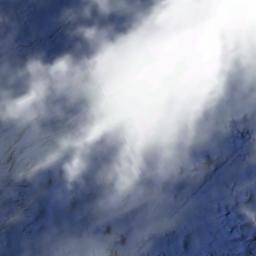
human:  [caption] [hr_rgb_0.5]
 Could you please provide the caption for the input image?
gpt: A thin cloud floats on the sea .

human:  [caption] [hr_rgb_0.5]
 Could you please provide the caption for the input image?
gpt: Large group of white clouds on blue sea .

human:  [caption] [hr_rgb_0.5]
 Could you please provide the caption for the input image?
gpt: The stratus clouds are located above the surface of the sea .

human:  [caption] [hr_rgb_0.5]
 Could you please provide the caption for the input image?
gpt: Thick white clouds over a blue sea .

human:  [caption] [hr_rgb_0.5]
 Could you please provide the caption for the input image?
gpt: The white cloud is above blue sea .